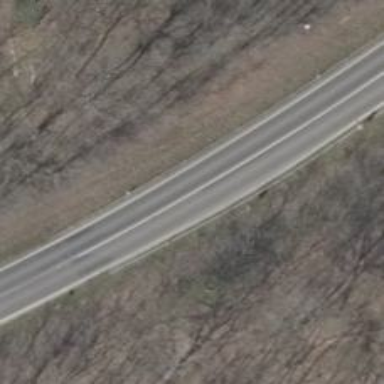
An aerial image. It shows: Secondary road with asphalt surface.